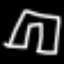
Label: pants